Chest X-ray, AP view. Patient: 45 years old, sex M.
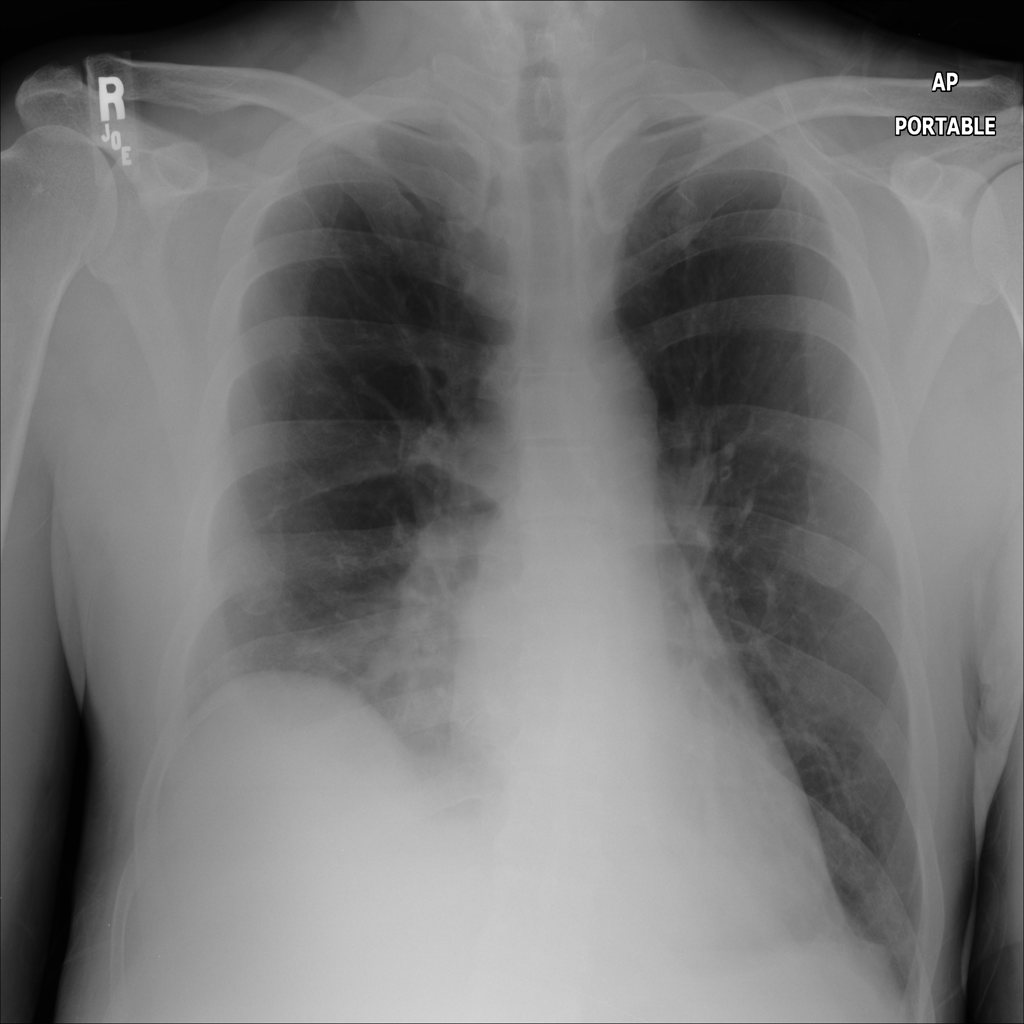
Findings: No Finding